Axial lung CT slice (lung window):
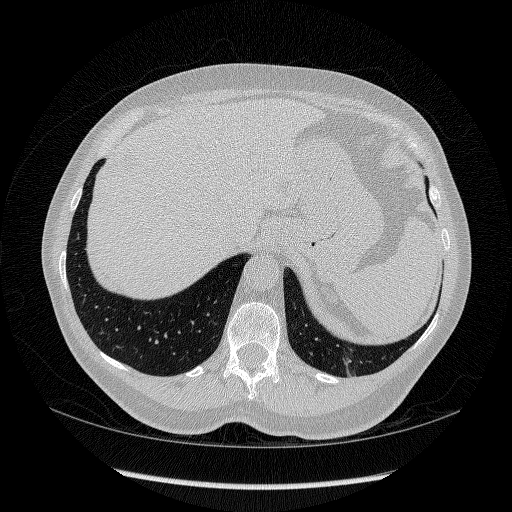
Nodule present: no